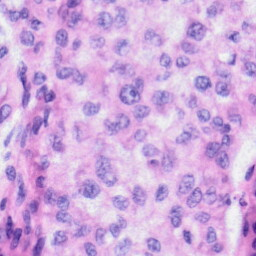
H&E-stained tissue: Liver